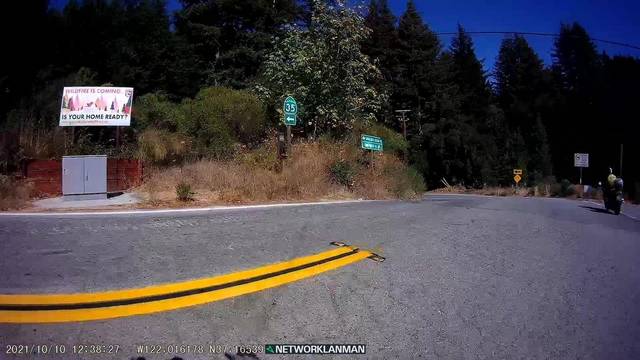
Region: United States
Coordinates: 37.165, -122.016